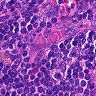
Metastatic tissue present: no